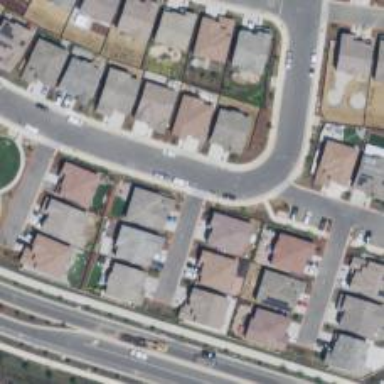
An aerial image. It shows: Shared driveway designated as service road.